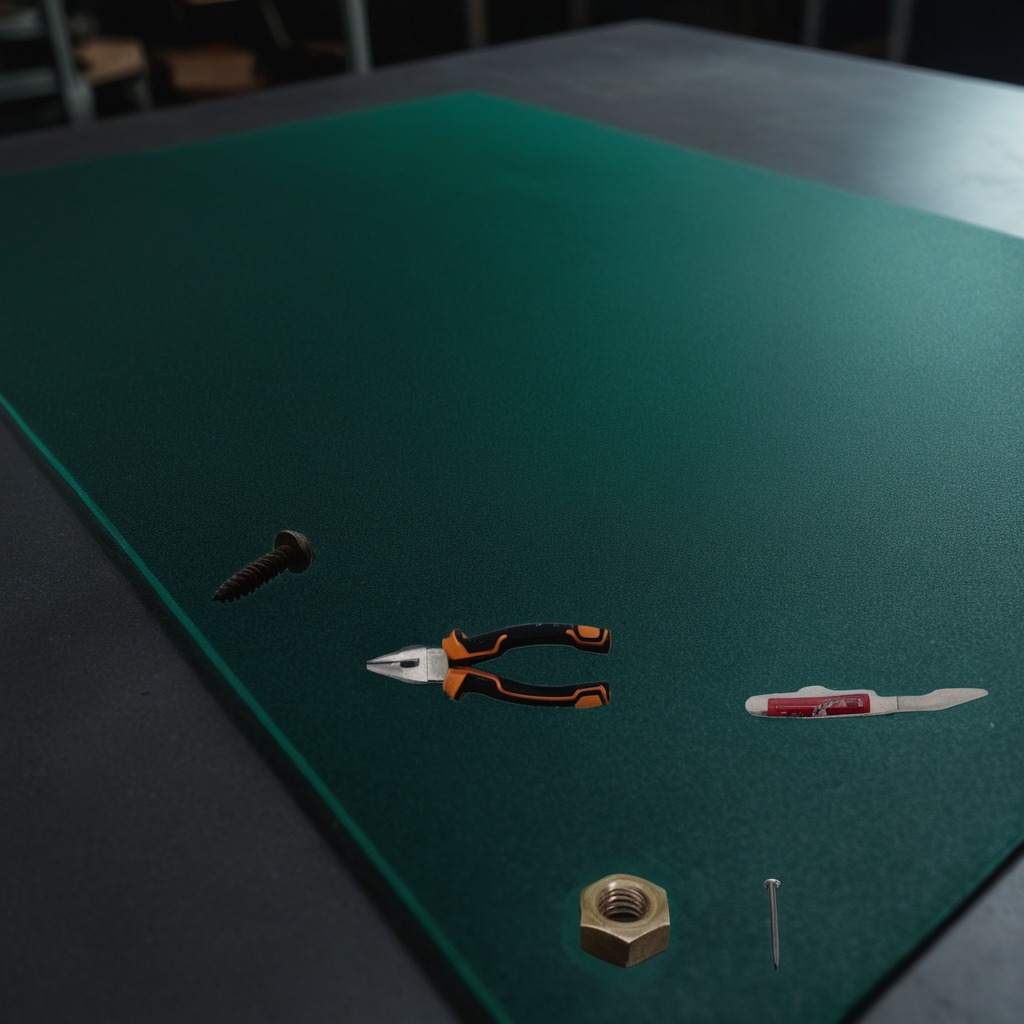
A utility knife, a metal machine screw, an iron nail, a pair of pliers, and a metal nut are lying on a clean granite tabletop covered with a green rubber mat inside a workshop at night dim ambient light soft shadows worn but beneath the mat.